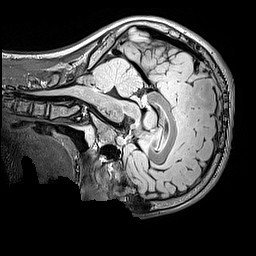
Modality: FLAIR
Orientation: sagittal
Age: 13
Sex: male
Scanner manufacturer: siemens
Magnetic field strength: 3 T
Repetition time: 5 s
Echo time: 0.388 s